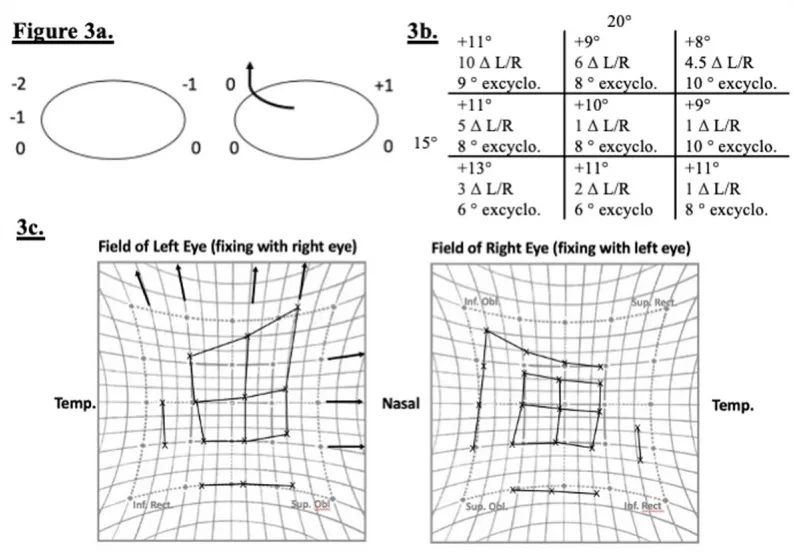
Postoperative clinical findings following orbital floor repair. 3a. Ocular motility, 3b. Synoptophore performed postoperatively with left eye fixating. Esotropia, excyclotorsion and mild left hypertropia noted in primary position. Left hypertropia maximal in dextroelevation. Esotropia was present in all positions of gaze and maximal in dextrodepression. Excyclotorsion was maximal in levoversion. 3c. Hess chart showing a compressed appearance in the right eye. Note restriction of upgaze in the right eye with associated overaction of the left superior rectus and underaction of right inferior oblique, medial rectus and inferior oblique.
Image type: electrography (ekg)